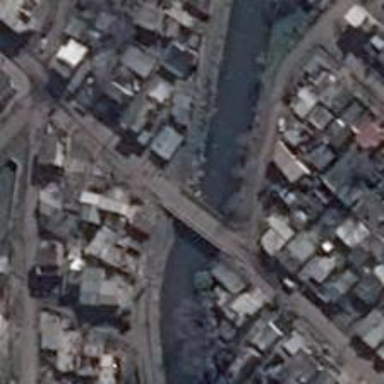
The bridge across the river passes through the city, connecting both banks of the river .